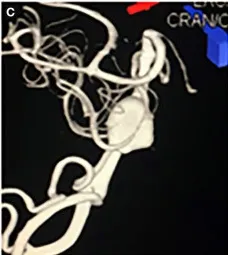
Preoperative imaging studies. Right lateral view. Of left vertebral artery multiplanar 3D rotational angiography revealed a giant fusiform basilar artery aneurysm.
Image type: radiology (ct)